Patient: sex M, age 65
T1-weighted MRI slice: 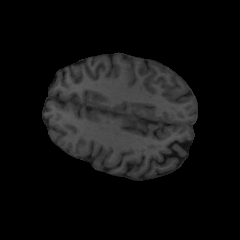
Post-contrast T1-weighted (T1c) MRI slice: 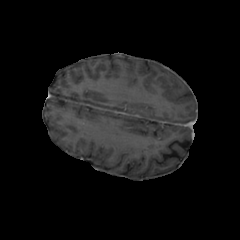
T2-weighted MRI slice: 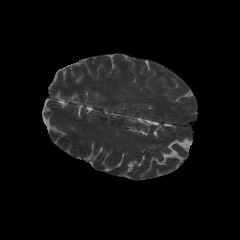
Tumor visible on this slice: no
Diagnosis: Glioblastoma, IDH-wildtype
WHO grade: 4